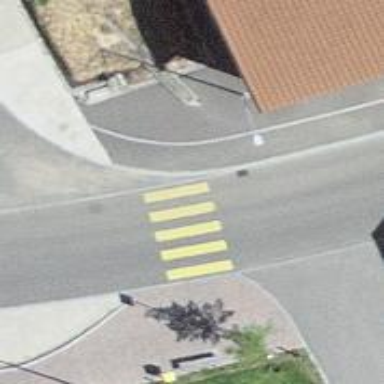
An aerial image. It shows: Uncontrolled zebra crossing on the road.